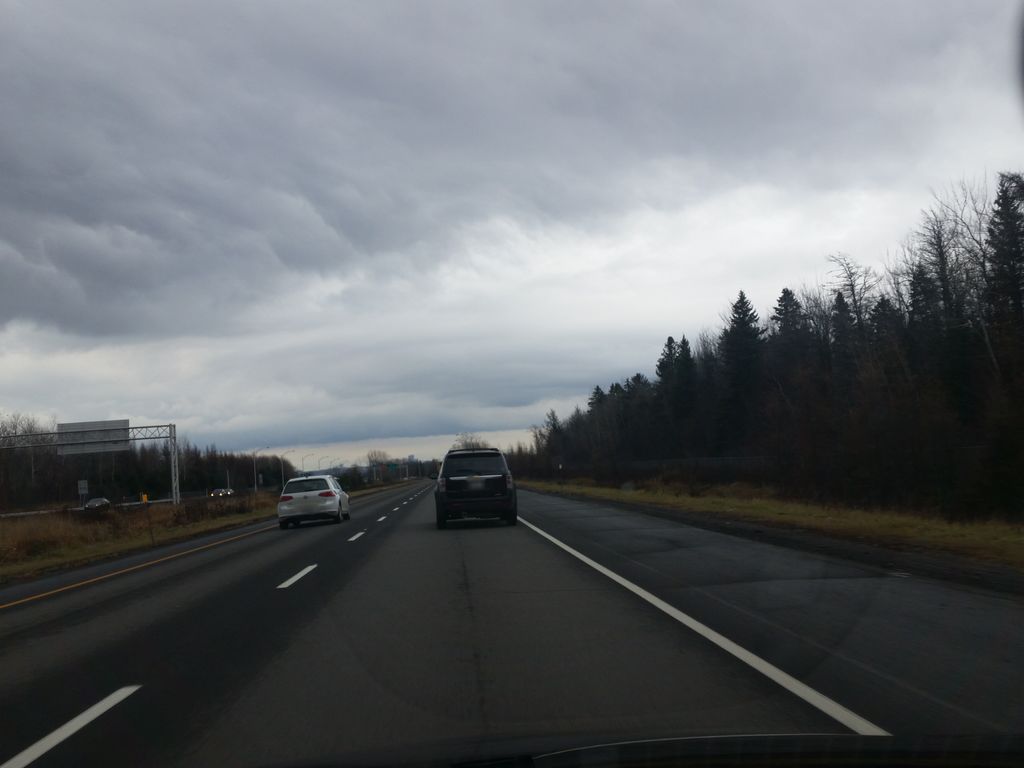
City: quebec_city